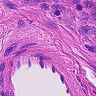
Metastatic tissue present: no